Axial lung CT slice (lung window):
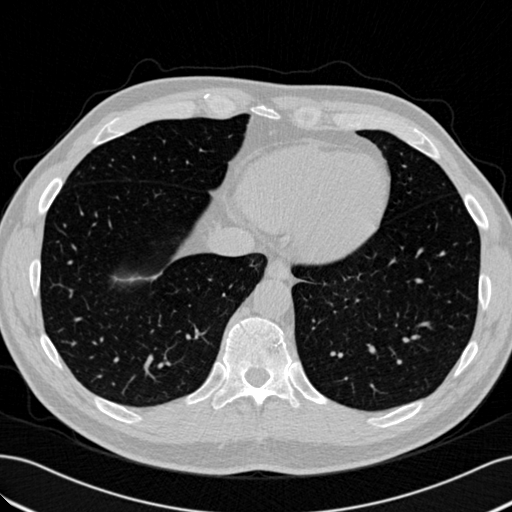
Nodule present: no